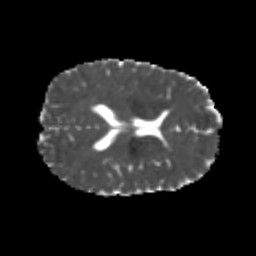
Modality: MD
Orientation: axial
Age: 23
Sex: female
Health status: healthy
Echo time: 0.074 s